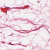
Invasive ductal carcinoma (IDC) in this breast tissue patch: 0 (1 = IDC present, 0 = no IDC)